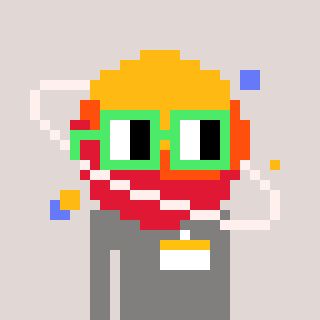
a pixel art character with square light green glasses, a saturn-shaped head and a bluegrey-colored body on a warm background